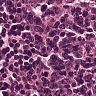
Metastatic tissue present: no